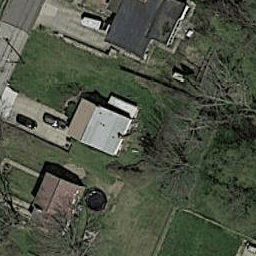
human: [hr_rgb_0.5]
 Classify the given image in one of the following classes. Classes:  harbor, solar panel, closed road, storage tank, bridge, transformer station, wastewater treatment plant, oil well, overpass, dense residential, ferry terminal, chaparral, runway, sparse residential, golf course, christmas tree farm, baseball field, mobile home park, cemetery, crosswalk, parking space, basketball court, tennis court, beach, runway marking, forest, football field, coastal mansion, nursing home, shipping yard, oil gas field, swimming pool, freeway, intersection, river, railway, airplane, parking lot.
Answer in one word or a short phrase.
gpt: sparse residential